問題: ∠CAB=60°を満たす三角形ABCにおいて、線分BCの中点をMとします。いま、線分AB、CA上に点P、Qをとると、三角形PMQは正三角形となりました。このとき∠PCAは何度ですか。
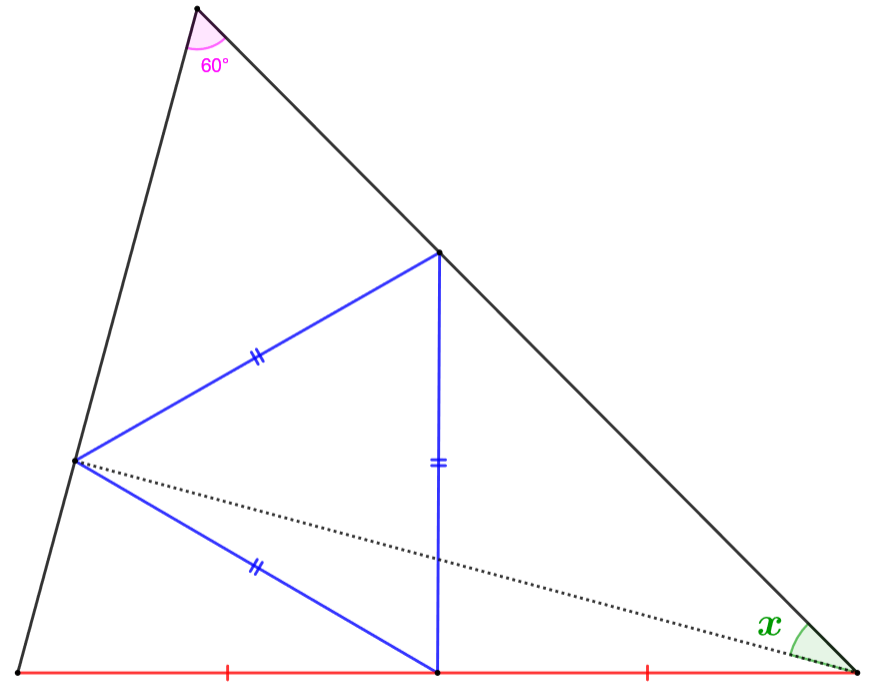
解答: 三角形PMQの外接円は三角形ABCの九点円となる。解答は30度。
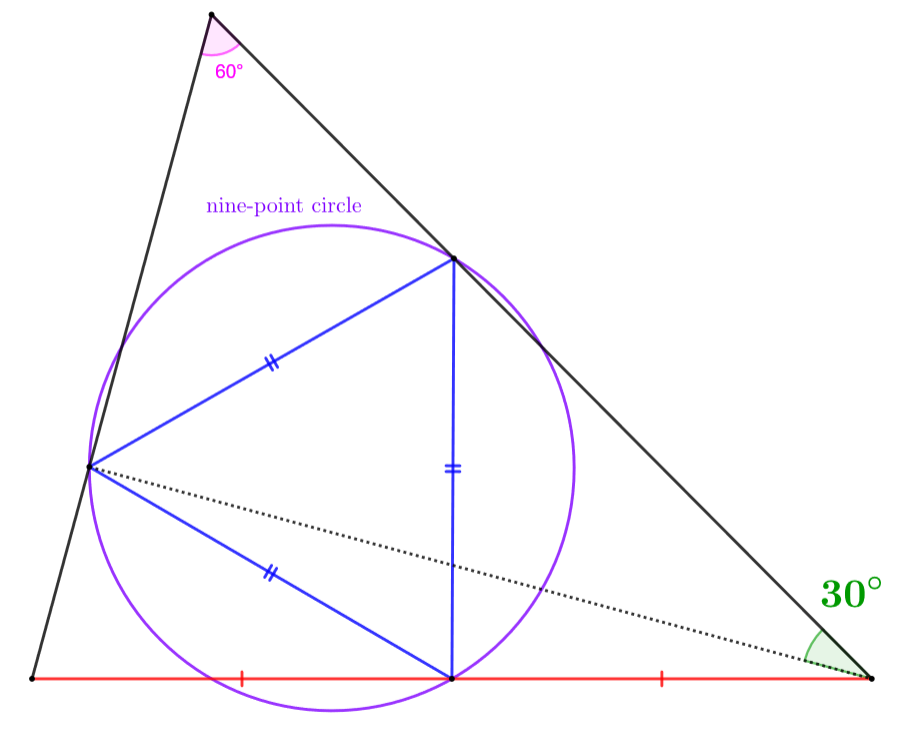
答え: 30
タグ: 九点円